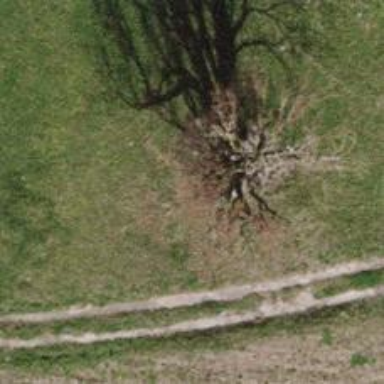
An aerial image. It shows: Beautiful tree in nature.